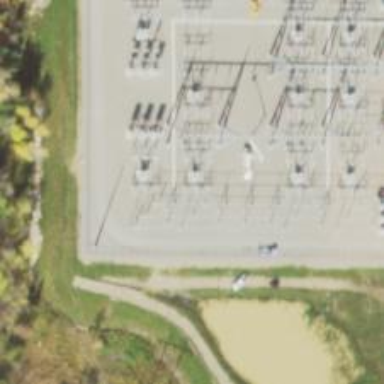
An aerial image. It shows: Switch for power supply.